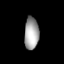
Tissue: lung
Cell type: Myeloid cells
Senescence score: 0.2279
Nuclear area (px): 455
Mean DAPI intensity: 164.4